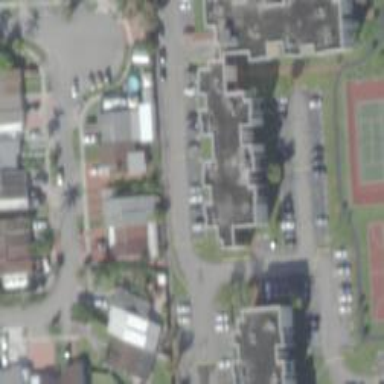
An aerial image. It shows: Image showing building with apartments.